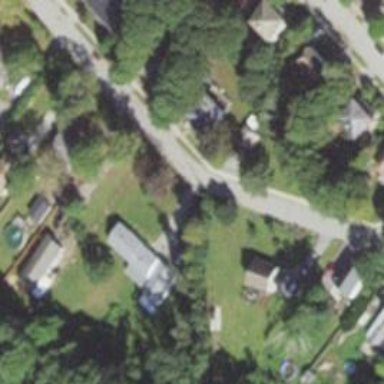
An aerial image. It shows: Residential driveway serving as service road.